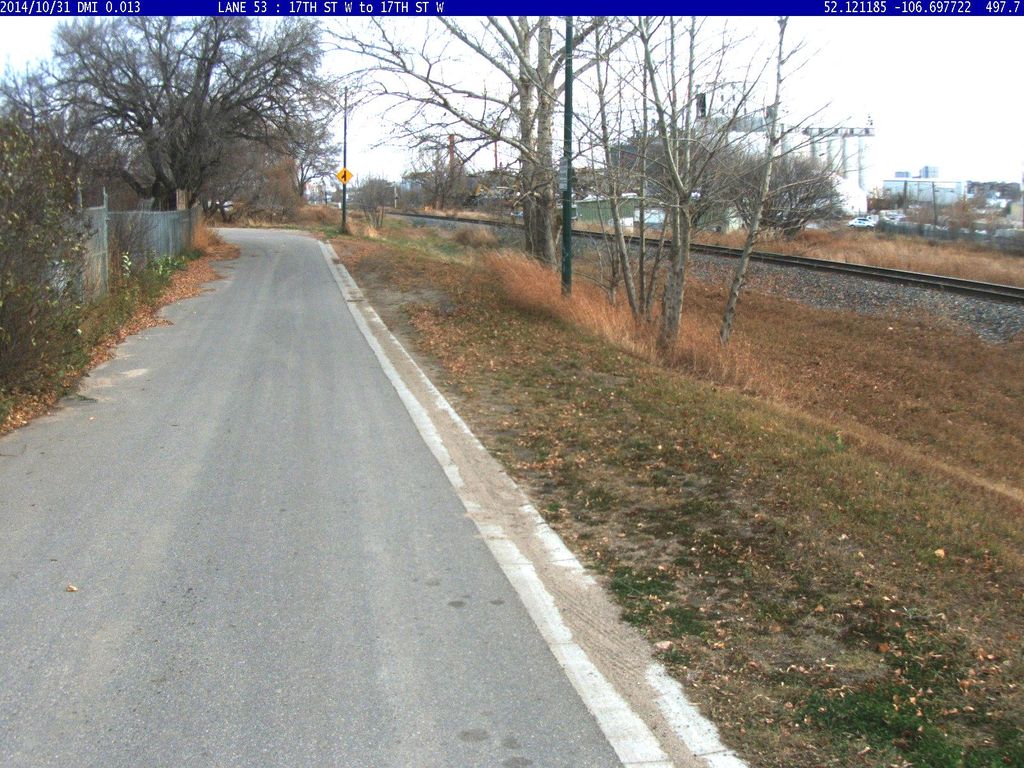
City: saskatoon